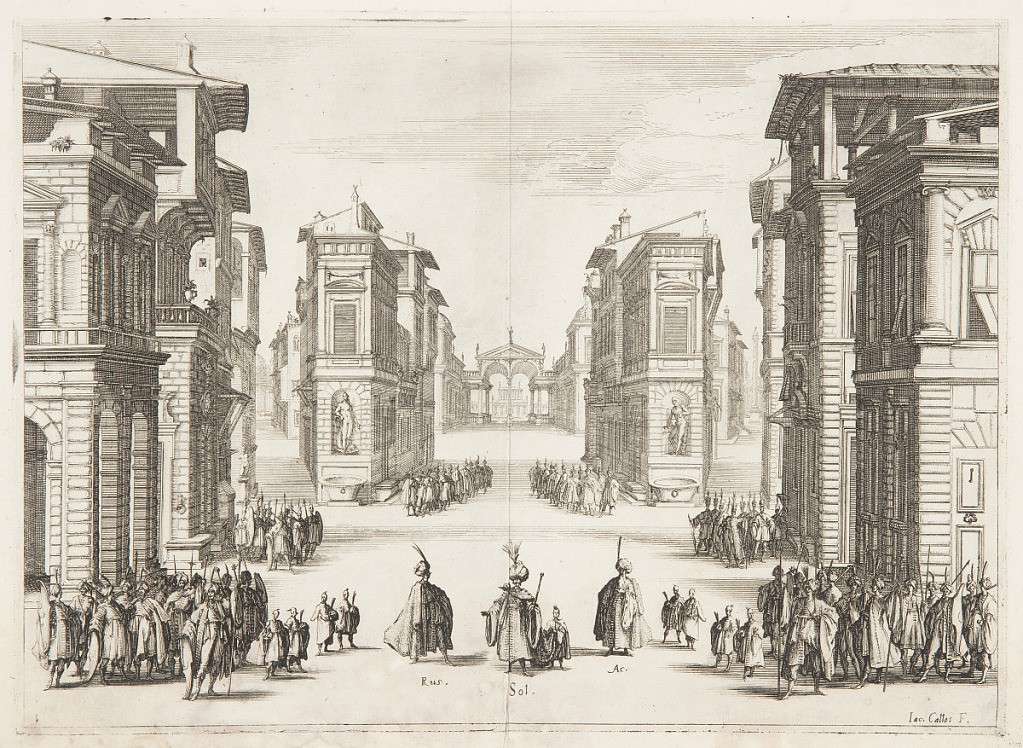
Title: First Act of Soliman
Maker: Jacques Callot, French, 1592–1635
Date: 1620
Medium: Engraving with black ink on paper
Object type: Print
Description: Horizontal rectangle. An engraving of the scenery (the same for the 5 acts) and the actors in the first act. The set depicts an Italian town in perspective, as the village of Alep in Syria. Troops stand at the corners of the streets, and the main characters, Soliman, Acmat, and Rus are center. the artist's name, lower right center.